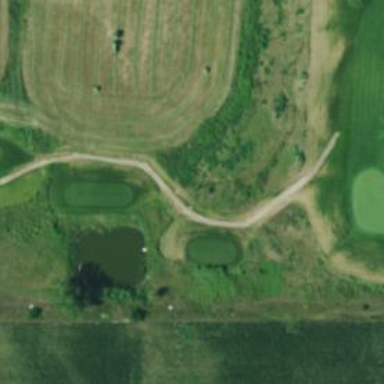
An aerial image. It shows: Path for both roads and golfers.